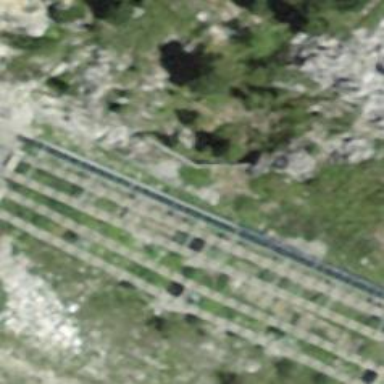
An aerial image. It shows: Funicular railway with one track.